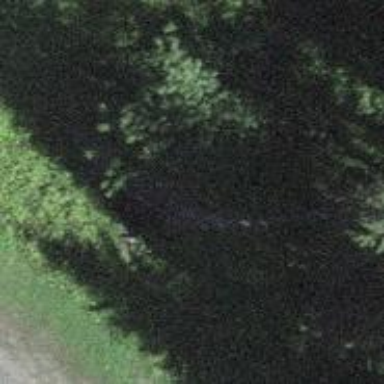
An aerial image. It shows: Culvert tunnel.